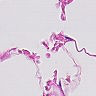
Metastatic tissue present: no